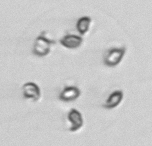
Label: Phaeocystis